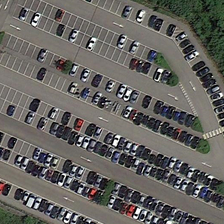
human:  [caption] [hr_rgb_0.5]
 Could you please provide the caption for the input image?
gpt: many cars are in a parking lot near some green trees .

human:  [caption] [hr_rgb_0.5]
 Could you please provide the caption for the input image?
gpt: many cars are in a parking lot near some green trees .

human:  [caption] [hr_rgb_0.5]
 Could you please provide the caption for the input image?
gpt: many cars are in a parking lot near some green trees .

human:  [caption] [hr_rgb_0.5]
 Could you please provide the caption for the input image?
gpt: many cars are in a parking lot near some green trees .

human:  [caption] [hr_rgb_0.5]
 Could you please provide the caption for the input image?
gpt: many cars are in a parking lot near some green trees .